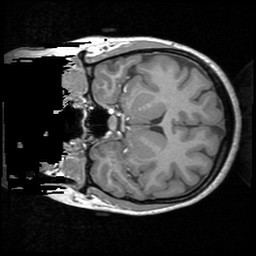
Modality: T1w
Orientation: coronal